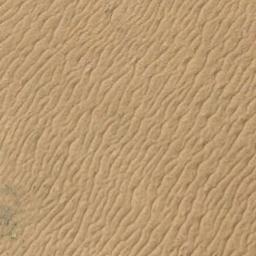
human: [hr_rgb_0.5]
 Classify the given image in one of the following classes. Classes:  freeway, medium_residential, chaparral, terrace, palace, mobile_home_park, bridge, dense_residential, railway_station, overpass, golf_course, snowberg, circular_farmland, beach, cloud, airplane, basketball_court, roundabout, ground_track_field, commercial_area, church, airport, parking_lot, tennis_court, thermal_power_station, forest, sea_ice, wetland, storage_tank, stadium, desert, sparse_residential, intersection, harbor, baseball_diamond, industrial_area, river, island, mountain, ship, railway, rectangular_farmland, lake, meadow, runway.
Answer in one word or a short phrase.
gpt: desert